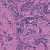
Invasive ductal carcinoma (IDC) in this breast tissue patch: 1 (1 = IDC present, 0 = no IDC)